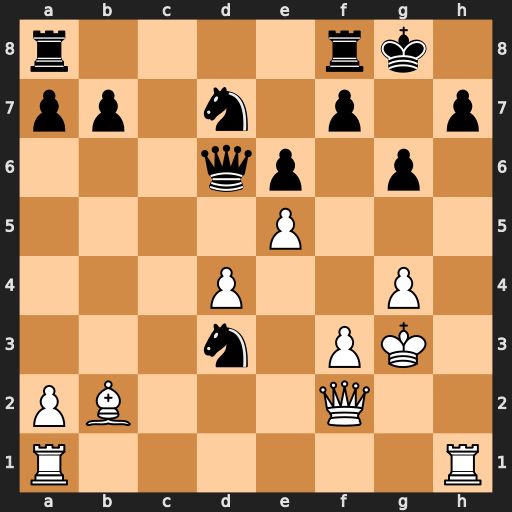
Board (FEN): r4rk1/pp1n1p1p/3qp1p1/4P3/3P2P1/3n1PK1/PB3Q2/R6R
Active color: w
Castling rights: -
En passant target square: -
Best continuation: Qh2 h5 exd6